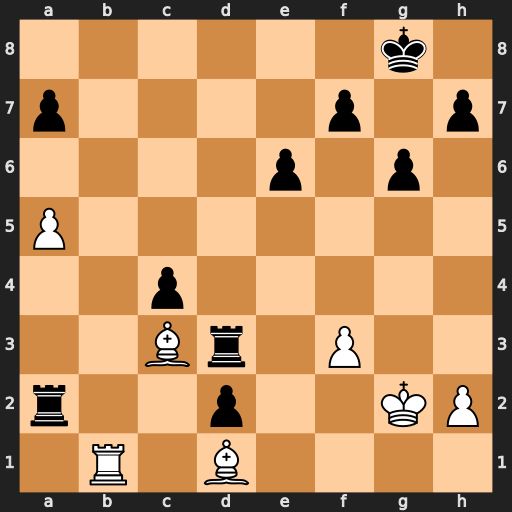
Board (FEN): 6k1/p4p1p/4p1p1/P7/2p5/2Br1P2/r2p2KP/1R1B4
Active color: w
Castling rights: -
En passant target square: -
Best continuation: Rb8+ Rd8 Rxd8#